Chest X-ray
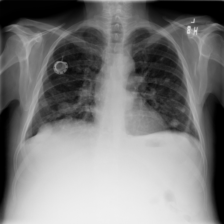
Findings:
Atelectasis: negative
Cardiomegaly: negative
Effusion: positive
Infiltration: negative
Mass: positive
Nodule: negative
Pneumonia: negative
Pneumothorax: negative
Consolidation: negative
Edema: negative
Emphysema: negative
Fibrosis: negative
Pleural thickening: negative
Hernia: negative